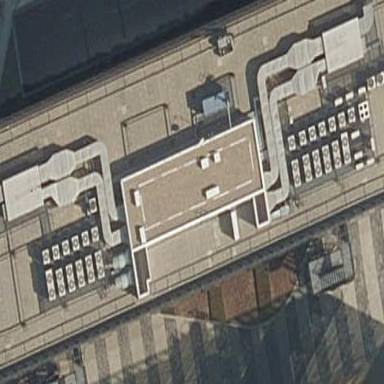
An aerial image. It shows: Office building.